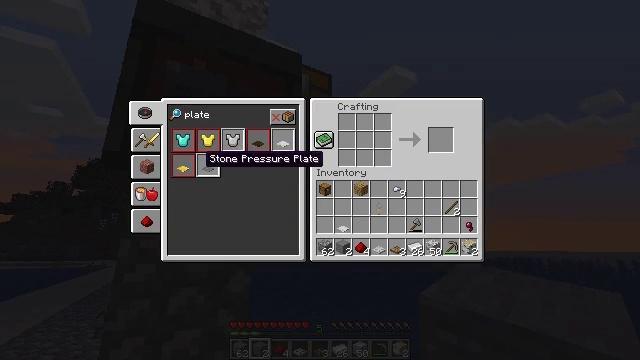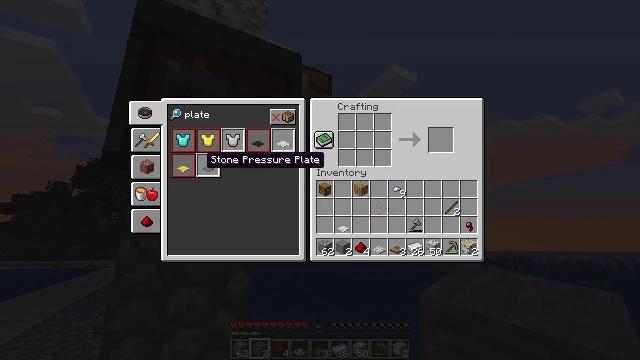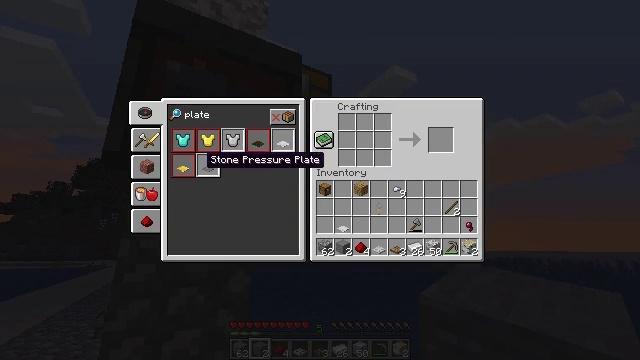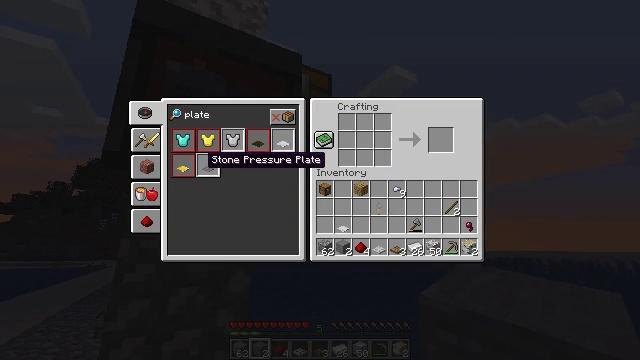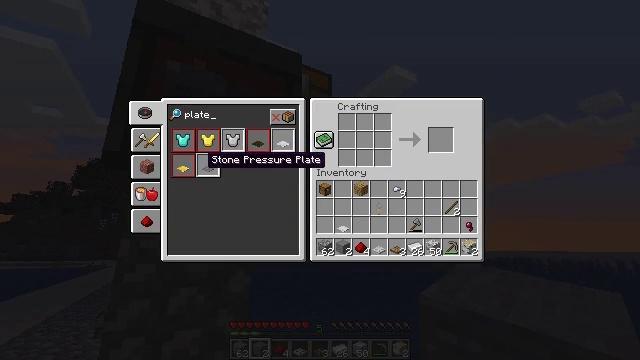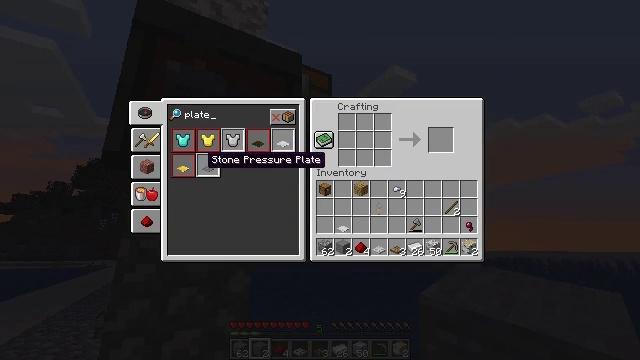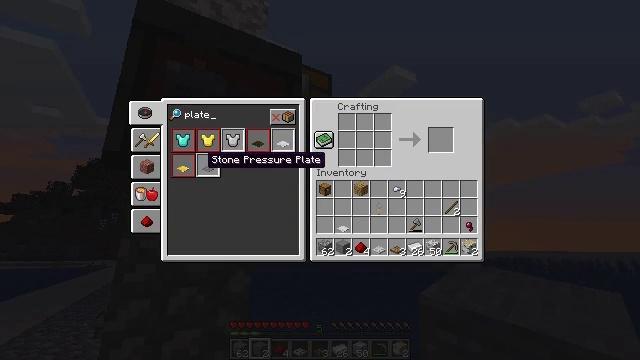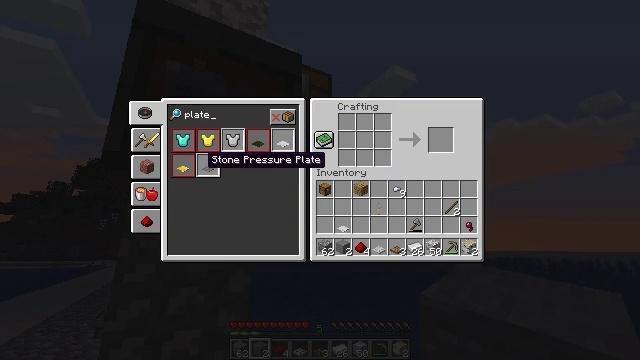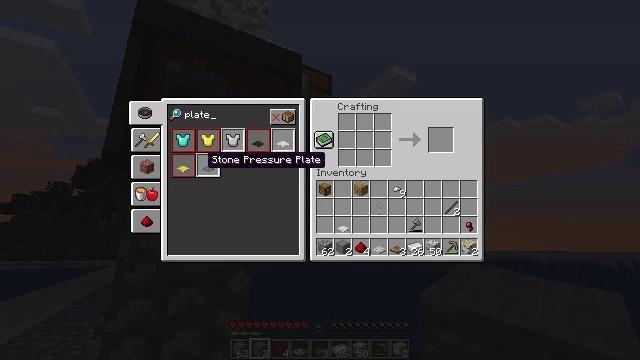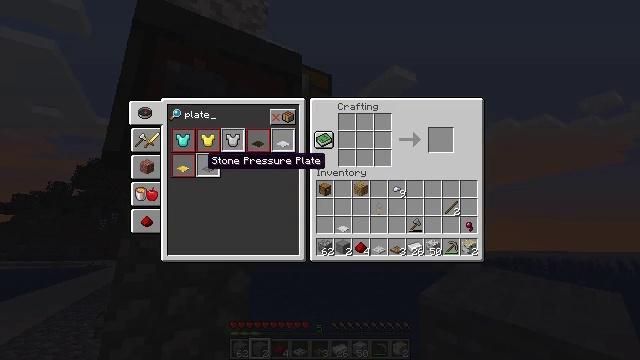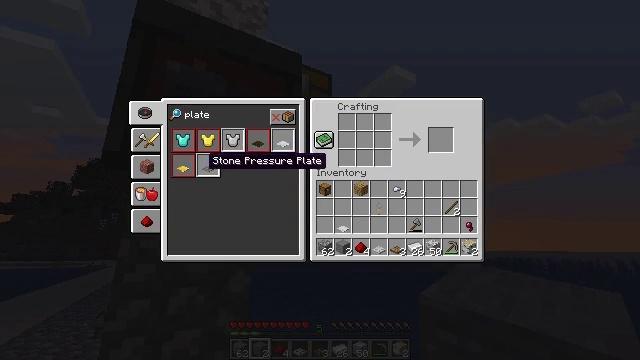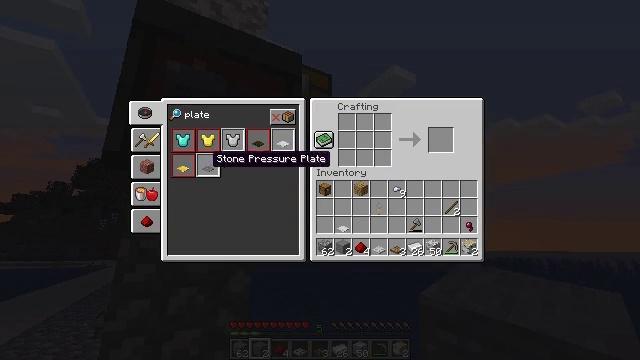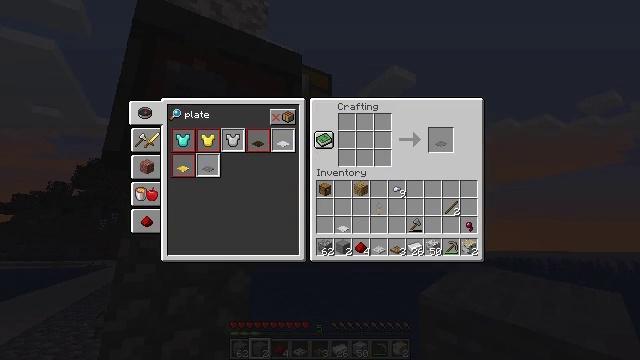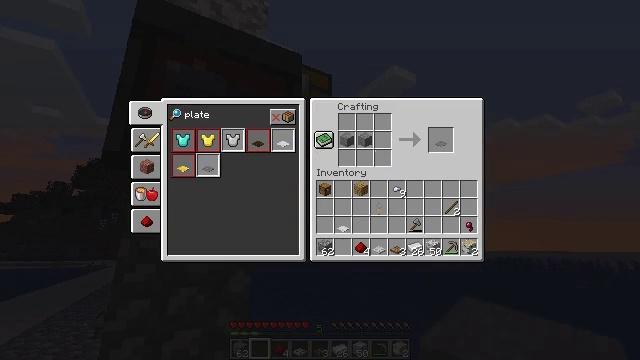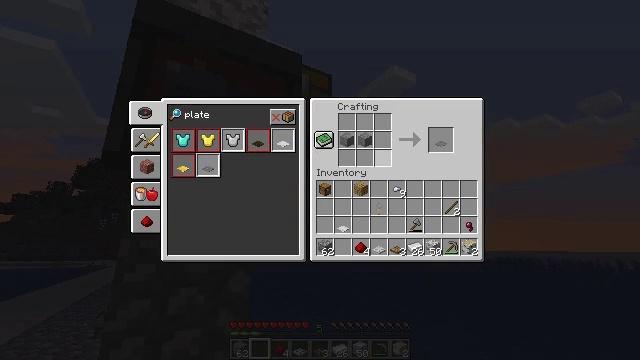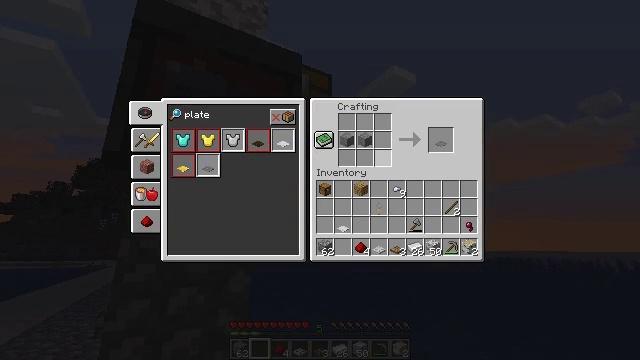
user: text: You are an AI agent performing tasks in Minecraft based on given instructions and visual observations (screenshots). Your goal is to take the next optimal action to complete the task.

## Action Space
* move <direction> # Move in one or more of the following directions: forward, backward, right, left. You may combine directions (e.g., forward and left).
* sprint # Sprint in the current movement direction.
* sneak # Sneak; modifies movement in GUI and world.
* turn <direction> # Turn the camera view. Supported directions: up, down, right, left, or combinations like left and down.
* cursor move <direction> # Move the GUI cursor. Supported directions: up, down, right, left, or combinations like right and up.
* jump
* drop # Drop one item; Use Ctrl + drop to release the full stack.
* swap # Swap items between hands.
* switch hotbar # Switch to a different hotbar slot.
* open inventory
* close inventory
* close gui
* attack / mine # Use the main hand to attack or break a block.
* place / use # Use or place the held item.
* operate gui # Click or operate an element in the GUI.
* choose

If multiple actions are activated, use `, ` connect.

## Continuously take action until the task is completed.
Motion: motion action
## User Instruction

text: Use two stone blocks to craft a stone pressure plate.
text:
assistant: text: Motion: no_op
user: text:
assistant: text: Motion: no_op
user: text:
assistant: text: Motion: no_op
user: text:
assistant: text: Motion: no_op
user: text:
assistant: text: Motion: no_op
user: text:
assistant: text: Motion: no_op
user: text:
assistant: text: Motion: operate gui
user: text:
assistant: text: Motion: operate gui
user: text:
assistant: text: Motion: operate gui
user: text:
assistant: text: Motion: no_op
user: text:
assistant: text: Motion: no_op
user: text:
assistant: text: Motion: cursor move right
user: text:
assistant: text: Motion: cursor move right
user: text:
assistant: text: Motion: cursor move right
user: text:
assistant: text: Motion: no_op
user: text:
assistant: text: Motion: no_op
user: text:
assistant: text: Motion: no_op
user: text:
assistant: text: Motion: no_op
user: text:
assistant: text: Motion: no_op
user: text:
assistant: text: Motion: no_op
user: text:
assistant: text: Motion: cursor move right
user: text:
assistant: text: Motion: cursor move right
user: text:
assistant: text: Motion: cursor move right
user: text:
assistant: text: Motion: no_op
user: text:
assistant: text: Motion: no_op
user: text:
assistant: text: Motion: no_op
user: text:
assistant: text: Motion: no_op
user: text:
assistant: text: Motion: no_op
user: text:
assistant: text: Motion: no_op
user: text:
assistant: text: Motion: no_op